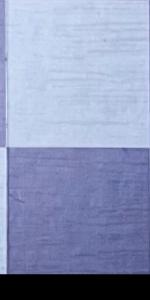
Label: Empty